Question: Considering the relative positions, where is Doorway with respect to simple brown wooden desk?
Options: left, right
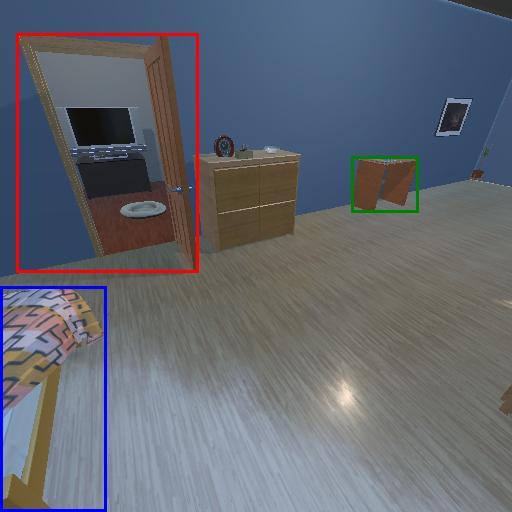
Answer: left